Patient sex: M
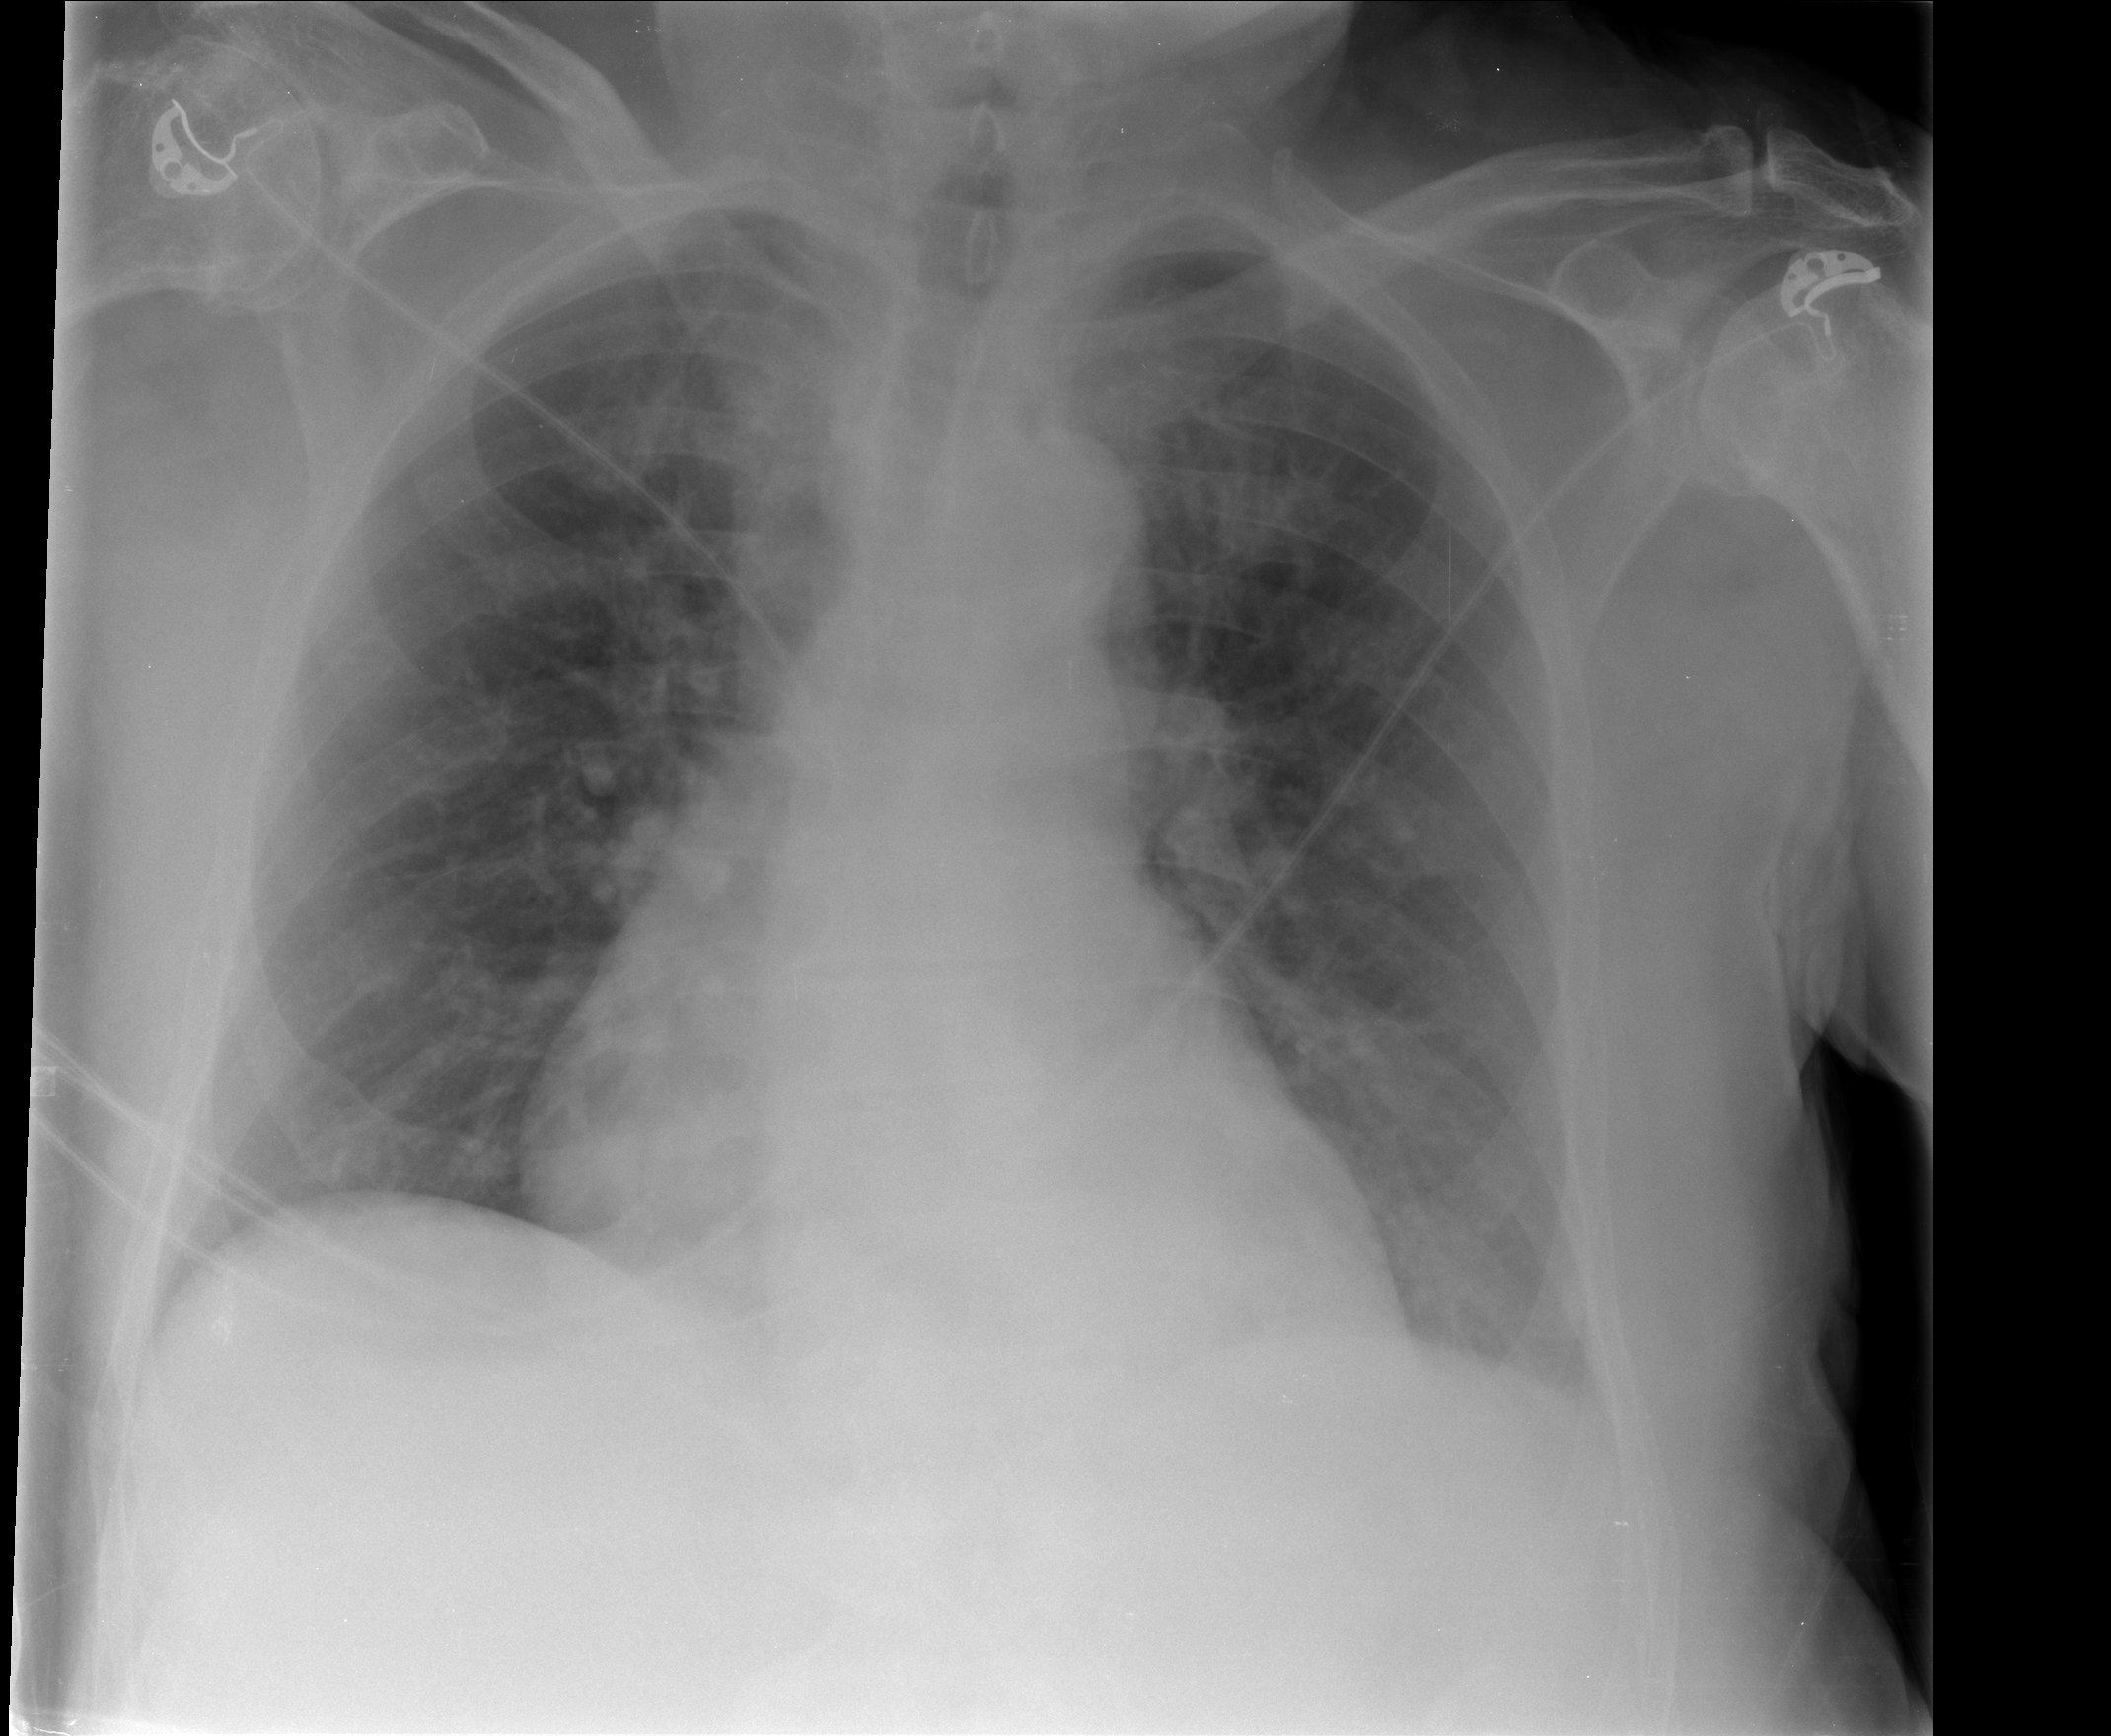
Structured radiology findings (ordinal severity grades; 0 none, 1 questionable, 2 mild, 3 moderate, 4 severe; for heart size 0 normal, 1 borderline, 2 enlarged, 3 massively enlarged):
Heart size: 1
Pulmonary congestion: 0
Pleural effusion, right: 0
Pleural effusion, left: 1
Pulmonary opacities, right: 0
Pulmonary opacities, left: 1
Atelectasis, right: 2
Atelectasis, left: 2